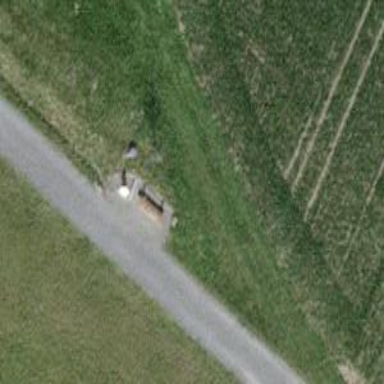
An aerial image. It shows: Brown bench in the vicinity.